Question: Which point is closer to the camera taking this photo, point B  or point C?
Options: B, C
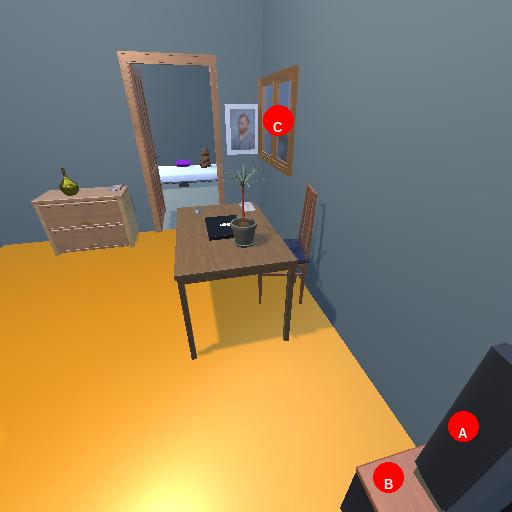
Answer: B